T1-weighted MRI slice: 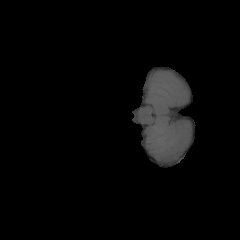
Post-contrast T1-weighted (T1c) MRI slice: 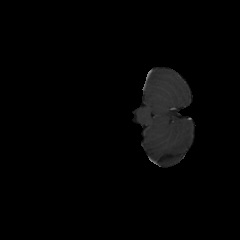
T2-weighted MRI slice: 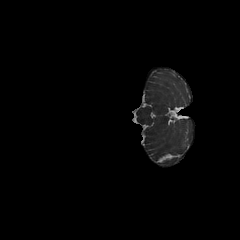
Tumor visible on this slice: no